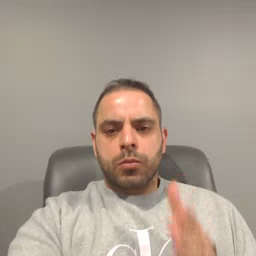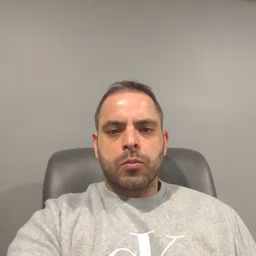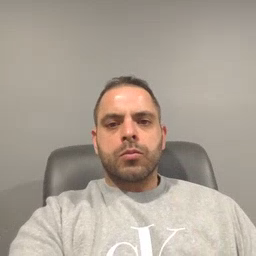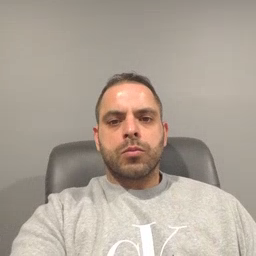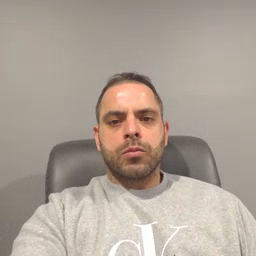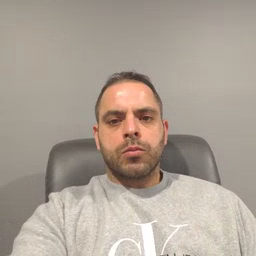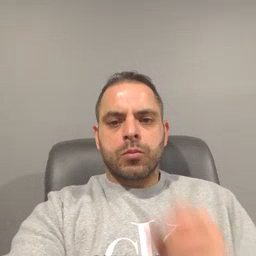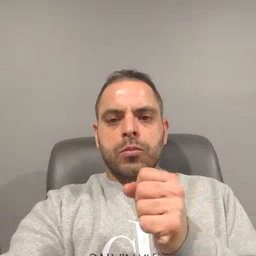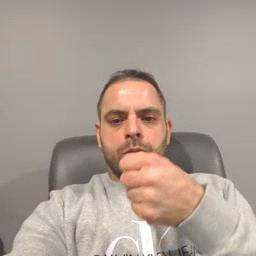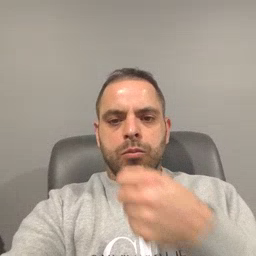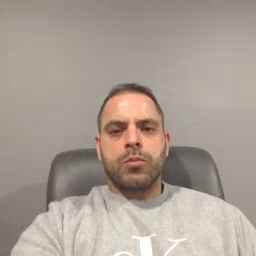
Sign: make